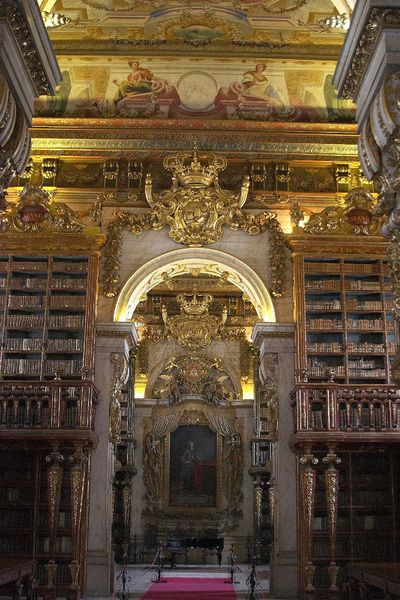
Titel: Bibliothek, Biblioteca Joanina, in der Universität in Coimbra
Standort: Coimbra, Universität (EU - P - Beira Litoral)
Schlagwörter: gemälde, pfeiler, säulen, rot, ornament, teppich, architektur, barock, bild, brüstung, gold, krone, relief, bücher, empore, pilaster, könig, durchgang, foto, eingang, kloster, herrscher, altar, fries, wappen, gesims, bibliothek, bücherregale, büher, klosterbibliothek